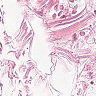
Metastatic tissue present: no